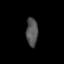
Tissue: lung
Cell type: T cells
Senescence score: 0.1735
Nuclear area (px): 323
Mean DAPI intensity: 83.861